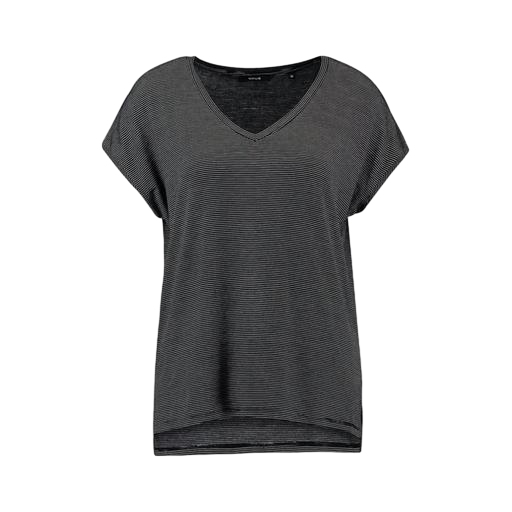
black v-neck t-shirt only macy, black split v-neck burnout jersey t-shirt, slub v-neck tee, white background